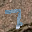
Label: 7